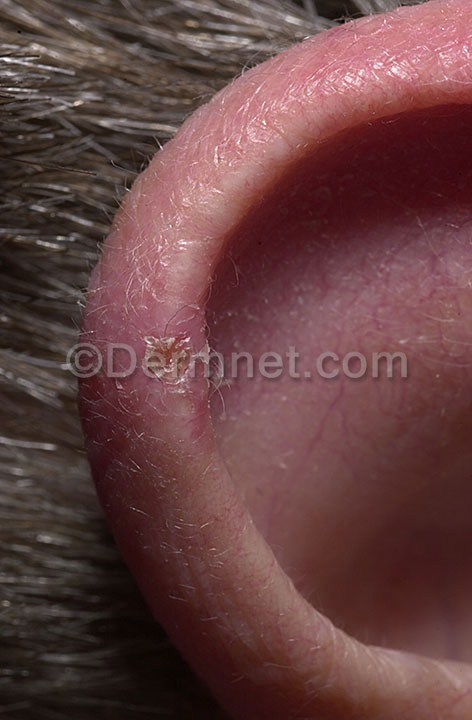
Disease: Seborrheic Keratoses and other Benign Tumors